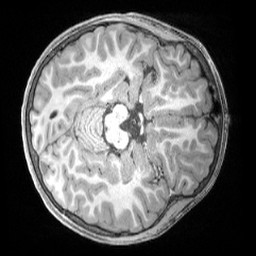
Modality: T1w
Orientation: axial
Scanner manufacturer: siemens
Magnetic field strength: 3 T
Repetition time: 2.4 s
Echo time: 0.00224 s